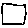
Label: square